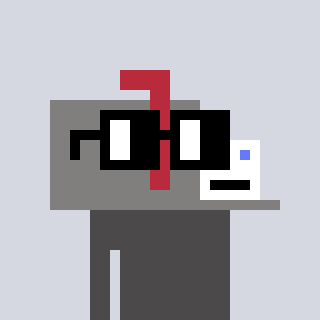
a pixel art character with square black glasses, a mailbox-shaped head and a grayscale-colored body on a cool background